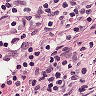
Metastatic tissue present: yes